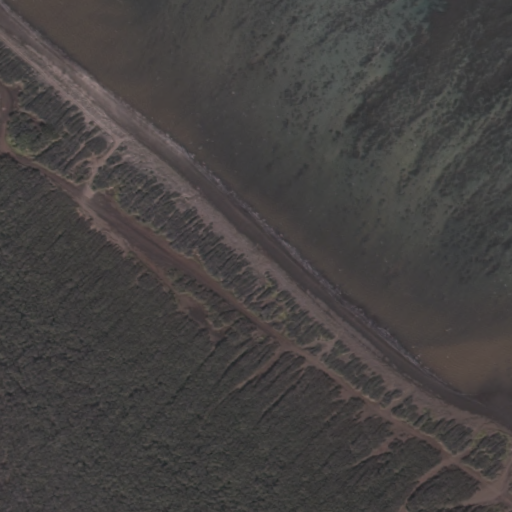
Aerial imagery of beach in Hawaii named Kalakala containing only unknown